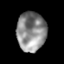
Tissue: lung
Cell type: Epithelial cells
Senescence score: 0.2141
Nuclear area (px): 1124
Mean DAPI intensity: 138.734